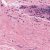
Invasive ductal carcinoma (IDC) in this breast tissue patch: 0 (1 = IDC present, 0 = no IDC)